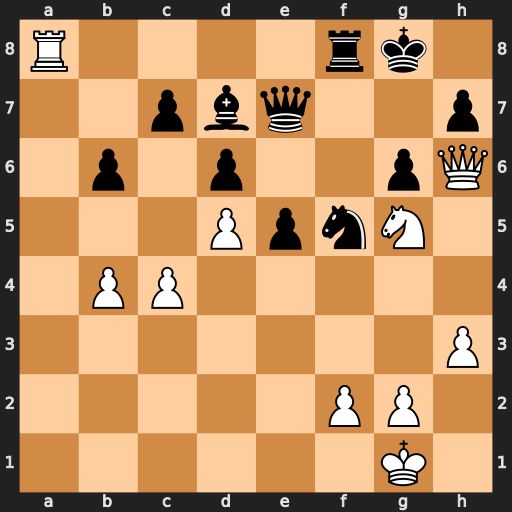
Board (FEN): R4rk1/2pbq2p/1p1p2pQ/3PpnN1/1PP5/7P/5PP1/6K1
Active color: w
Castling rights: -
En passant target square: -
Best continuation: Rxf8+ Qxf8 Qxh7#